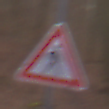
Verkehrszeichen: FussgaengerLinks
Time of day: Midday
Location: Outdoor (Nature)
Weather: Overcast
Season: Autumn
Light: Natural